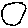
Label: circle